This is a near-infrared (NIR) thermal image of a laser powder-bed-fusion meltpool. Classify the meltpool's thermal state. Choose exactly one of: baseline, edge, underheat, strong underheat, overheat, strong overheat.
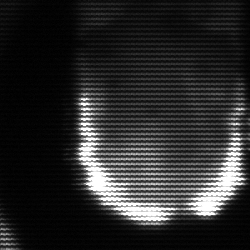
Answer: strong underheat